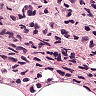
Metastatic tissue present: yes